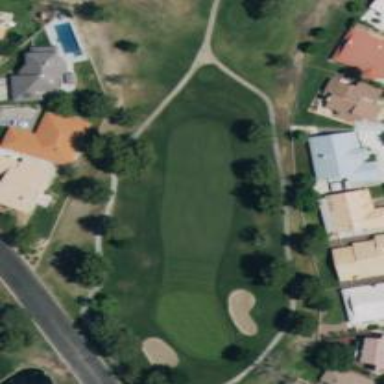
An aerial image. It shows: Rough area on grassy golf course.